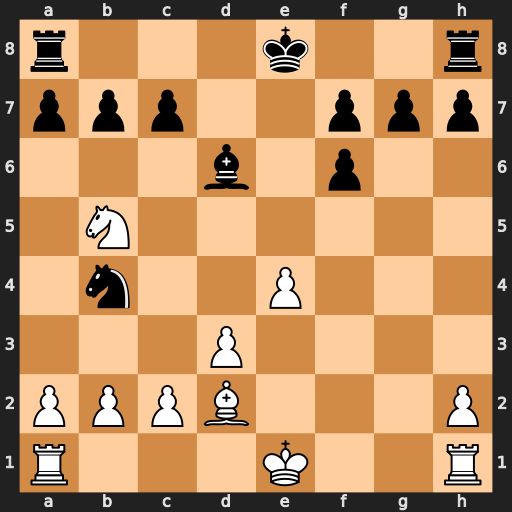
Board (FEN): r3k2r/ppp2ppp/3b1p2/1N6/1n2P3/3P4/PPPB3P/R3K2R
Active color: w
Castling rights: KQkq
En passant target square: -
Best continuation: Nxd6+ cxd6 Bxb4